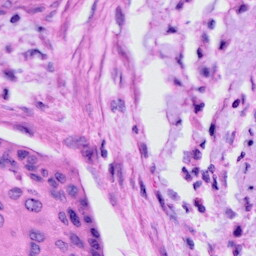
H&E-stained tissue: Cervix